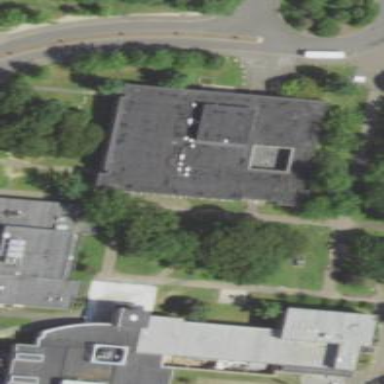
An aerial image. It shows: University building with black roof.